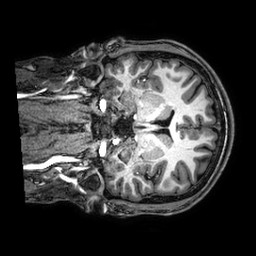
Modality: T1w
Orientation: coronal
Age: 21
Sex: male
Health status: healthy